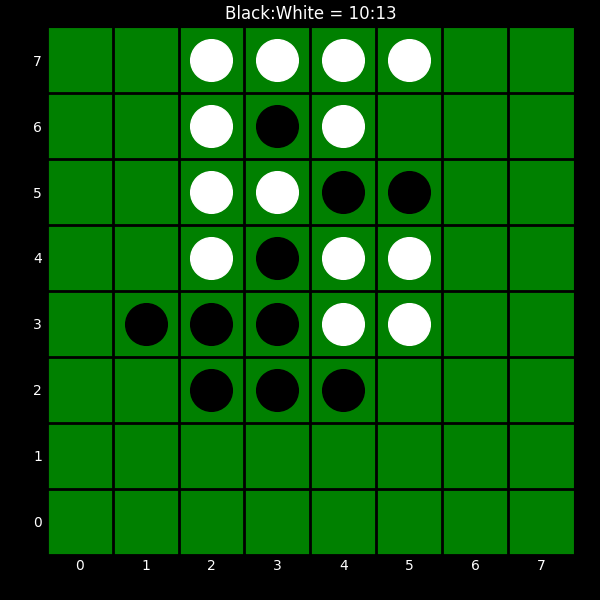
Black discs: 10
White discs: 13